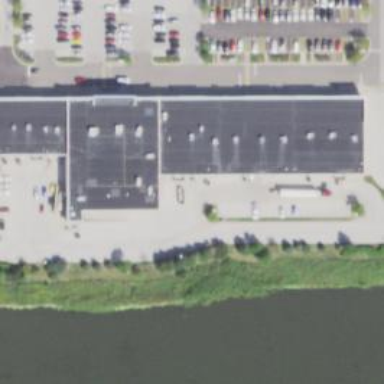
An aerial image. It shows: Retail building.